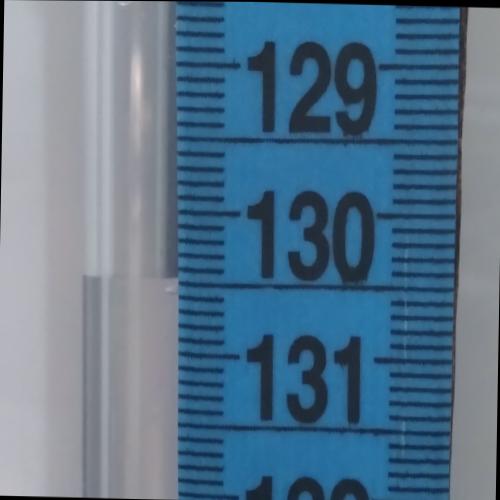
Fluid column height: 130.5 cm